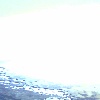
Label: sunburn